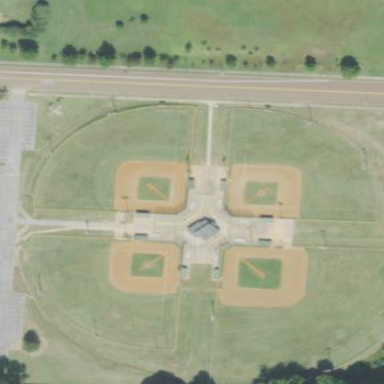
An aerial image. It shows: Baseball pitch for leisure land activities.